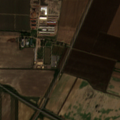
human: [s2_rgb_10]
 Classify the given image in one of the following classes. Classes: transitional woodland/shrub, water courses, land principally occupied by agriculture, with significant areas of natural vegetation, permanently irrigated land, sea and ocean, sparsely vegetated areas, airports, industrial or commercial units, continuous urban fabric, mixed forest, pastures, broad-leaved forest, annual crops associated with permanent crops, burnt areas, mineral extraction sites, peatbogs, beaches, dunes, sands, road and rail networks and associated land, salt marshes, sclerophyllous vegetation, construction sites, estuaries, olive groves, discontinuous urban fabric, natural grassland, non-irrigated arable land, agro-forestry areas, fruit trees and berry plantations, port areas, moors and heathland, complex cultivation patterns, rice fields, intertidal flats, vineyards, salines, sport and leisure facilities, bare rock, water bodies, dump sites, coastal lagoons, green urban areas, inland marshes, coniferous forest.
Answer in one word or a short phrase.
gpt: industrial or commercial units, non-irrigated arable land